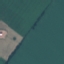
Land use / land cover: AnnualCrop